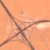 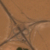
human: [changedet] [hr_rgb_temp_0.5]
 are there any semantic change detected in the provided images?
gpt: All is the same in this area.